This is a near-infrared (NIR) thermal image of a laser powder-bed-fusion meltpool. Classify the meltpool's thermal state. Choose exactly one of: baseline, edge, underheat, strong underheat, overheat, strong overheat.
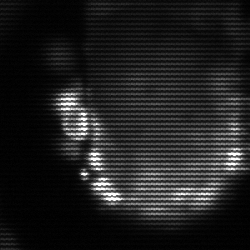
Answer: baseline